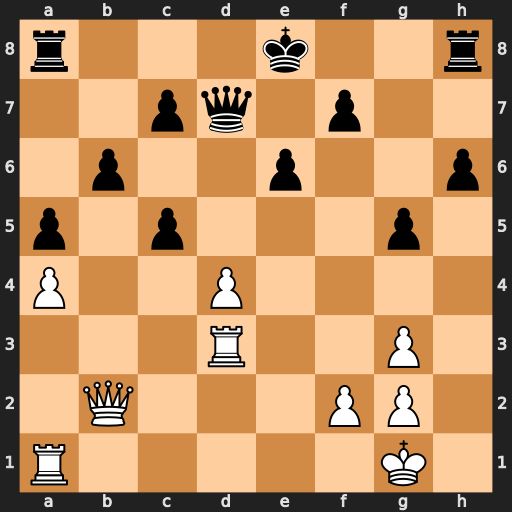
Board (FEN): r3k2r/2pq1p2/1p2p2p/p1p3p1/P2P4/3R2P1/1Q3PP1/R5K1
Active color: w
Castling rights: kq
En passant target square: -
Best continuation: dxc5 Qxd3 Qxh8+ Ke7 Qxa8